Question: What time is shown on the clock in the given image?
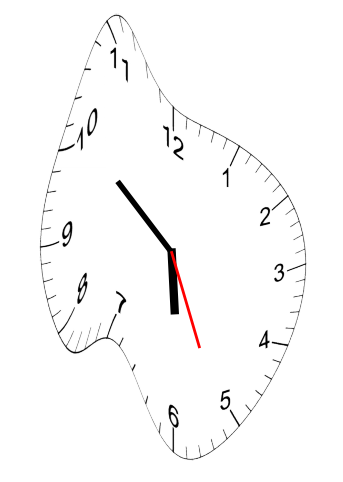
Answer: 05:51:26